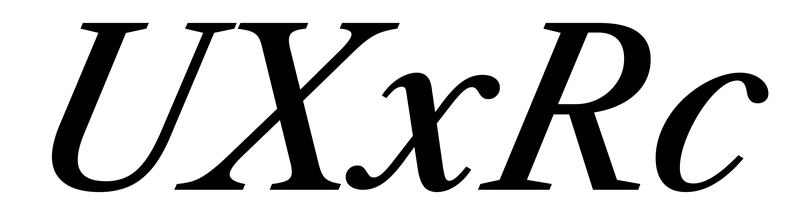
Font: LibreCaslonText-Italic_Medium_Italic